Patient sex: M
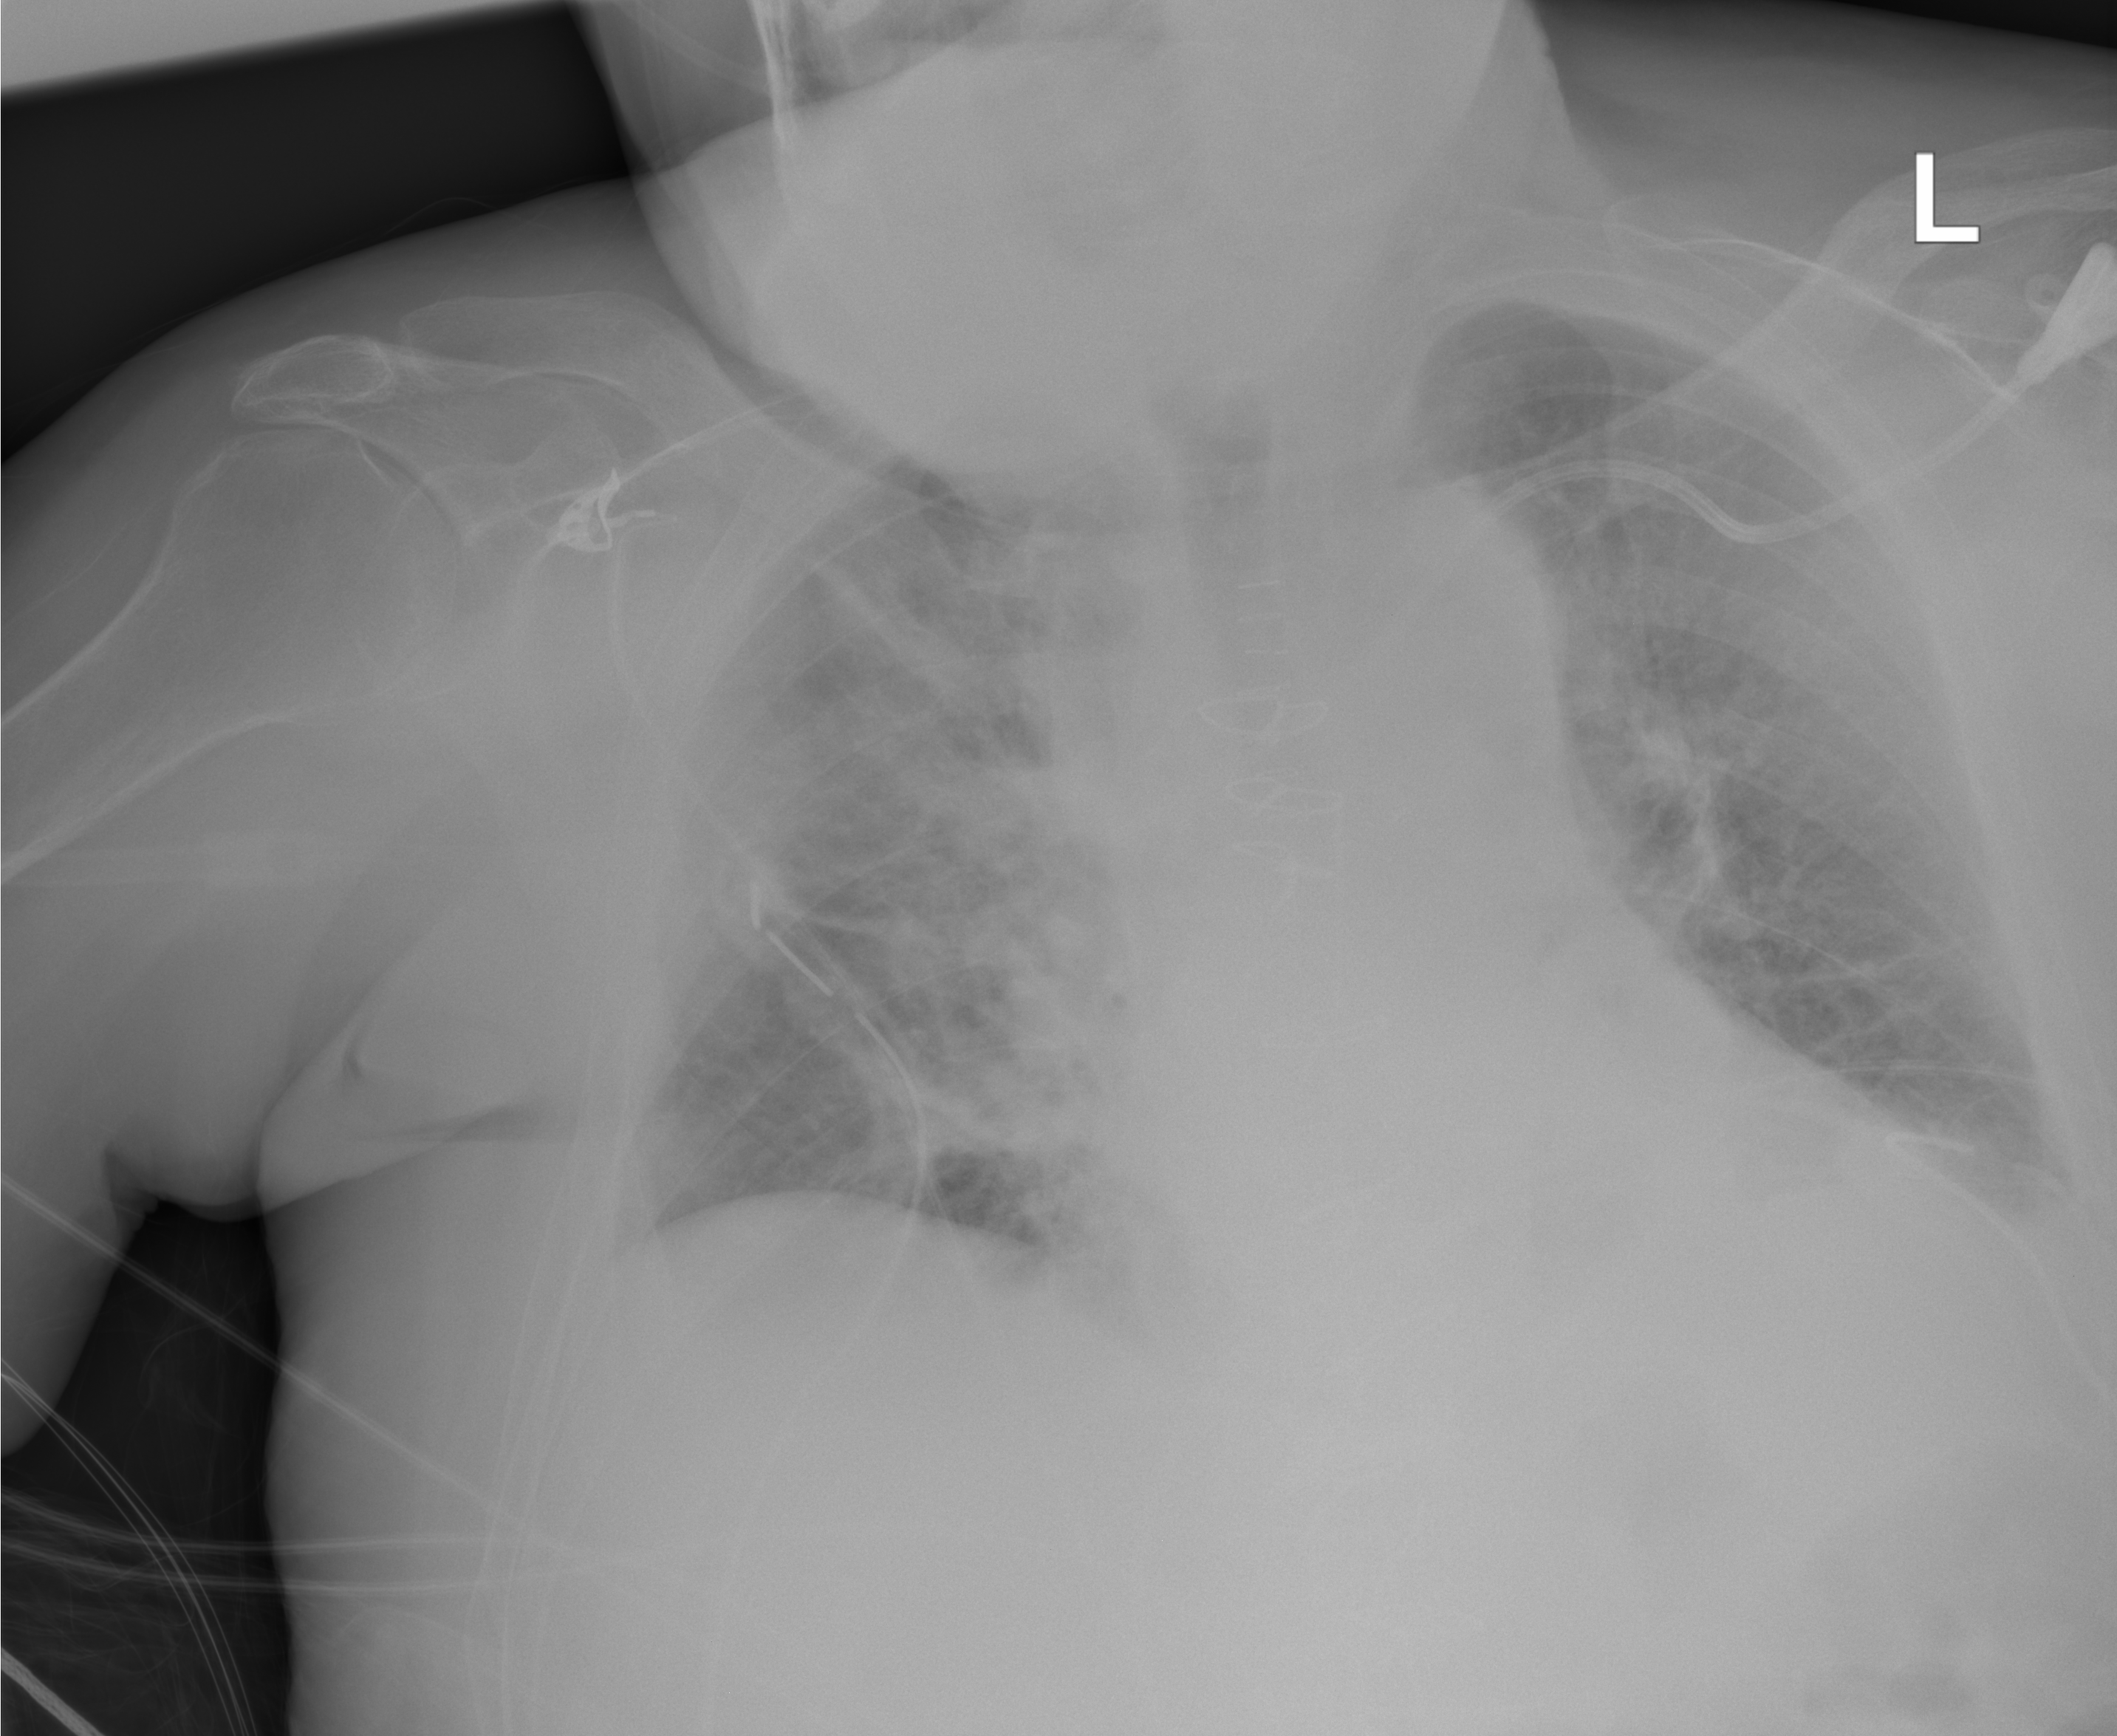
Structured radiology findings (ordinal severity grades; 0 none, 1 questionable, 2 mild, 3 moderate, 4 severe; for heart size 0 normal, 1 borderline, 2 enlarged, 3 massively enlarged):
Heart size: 1
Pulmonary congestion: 2
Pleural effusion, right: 1
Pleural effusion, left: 2
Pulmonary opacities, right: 3
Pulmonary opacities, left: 2
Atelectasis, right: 2
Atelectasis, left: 2